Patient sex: F
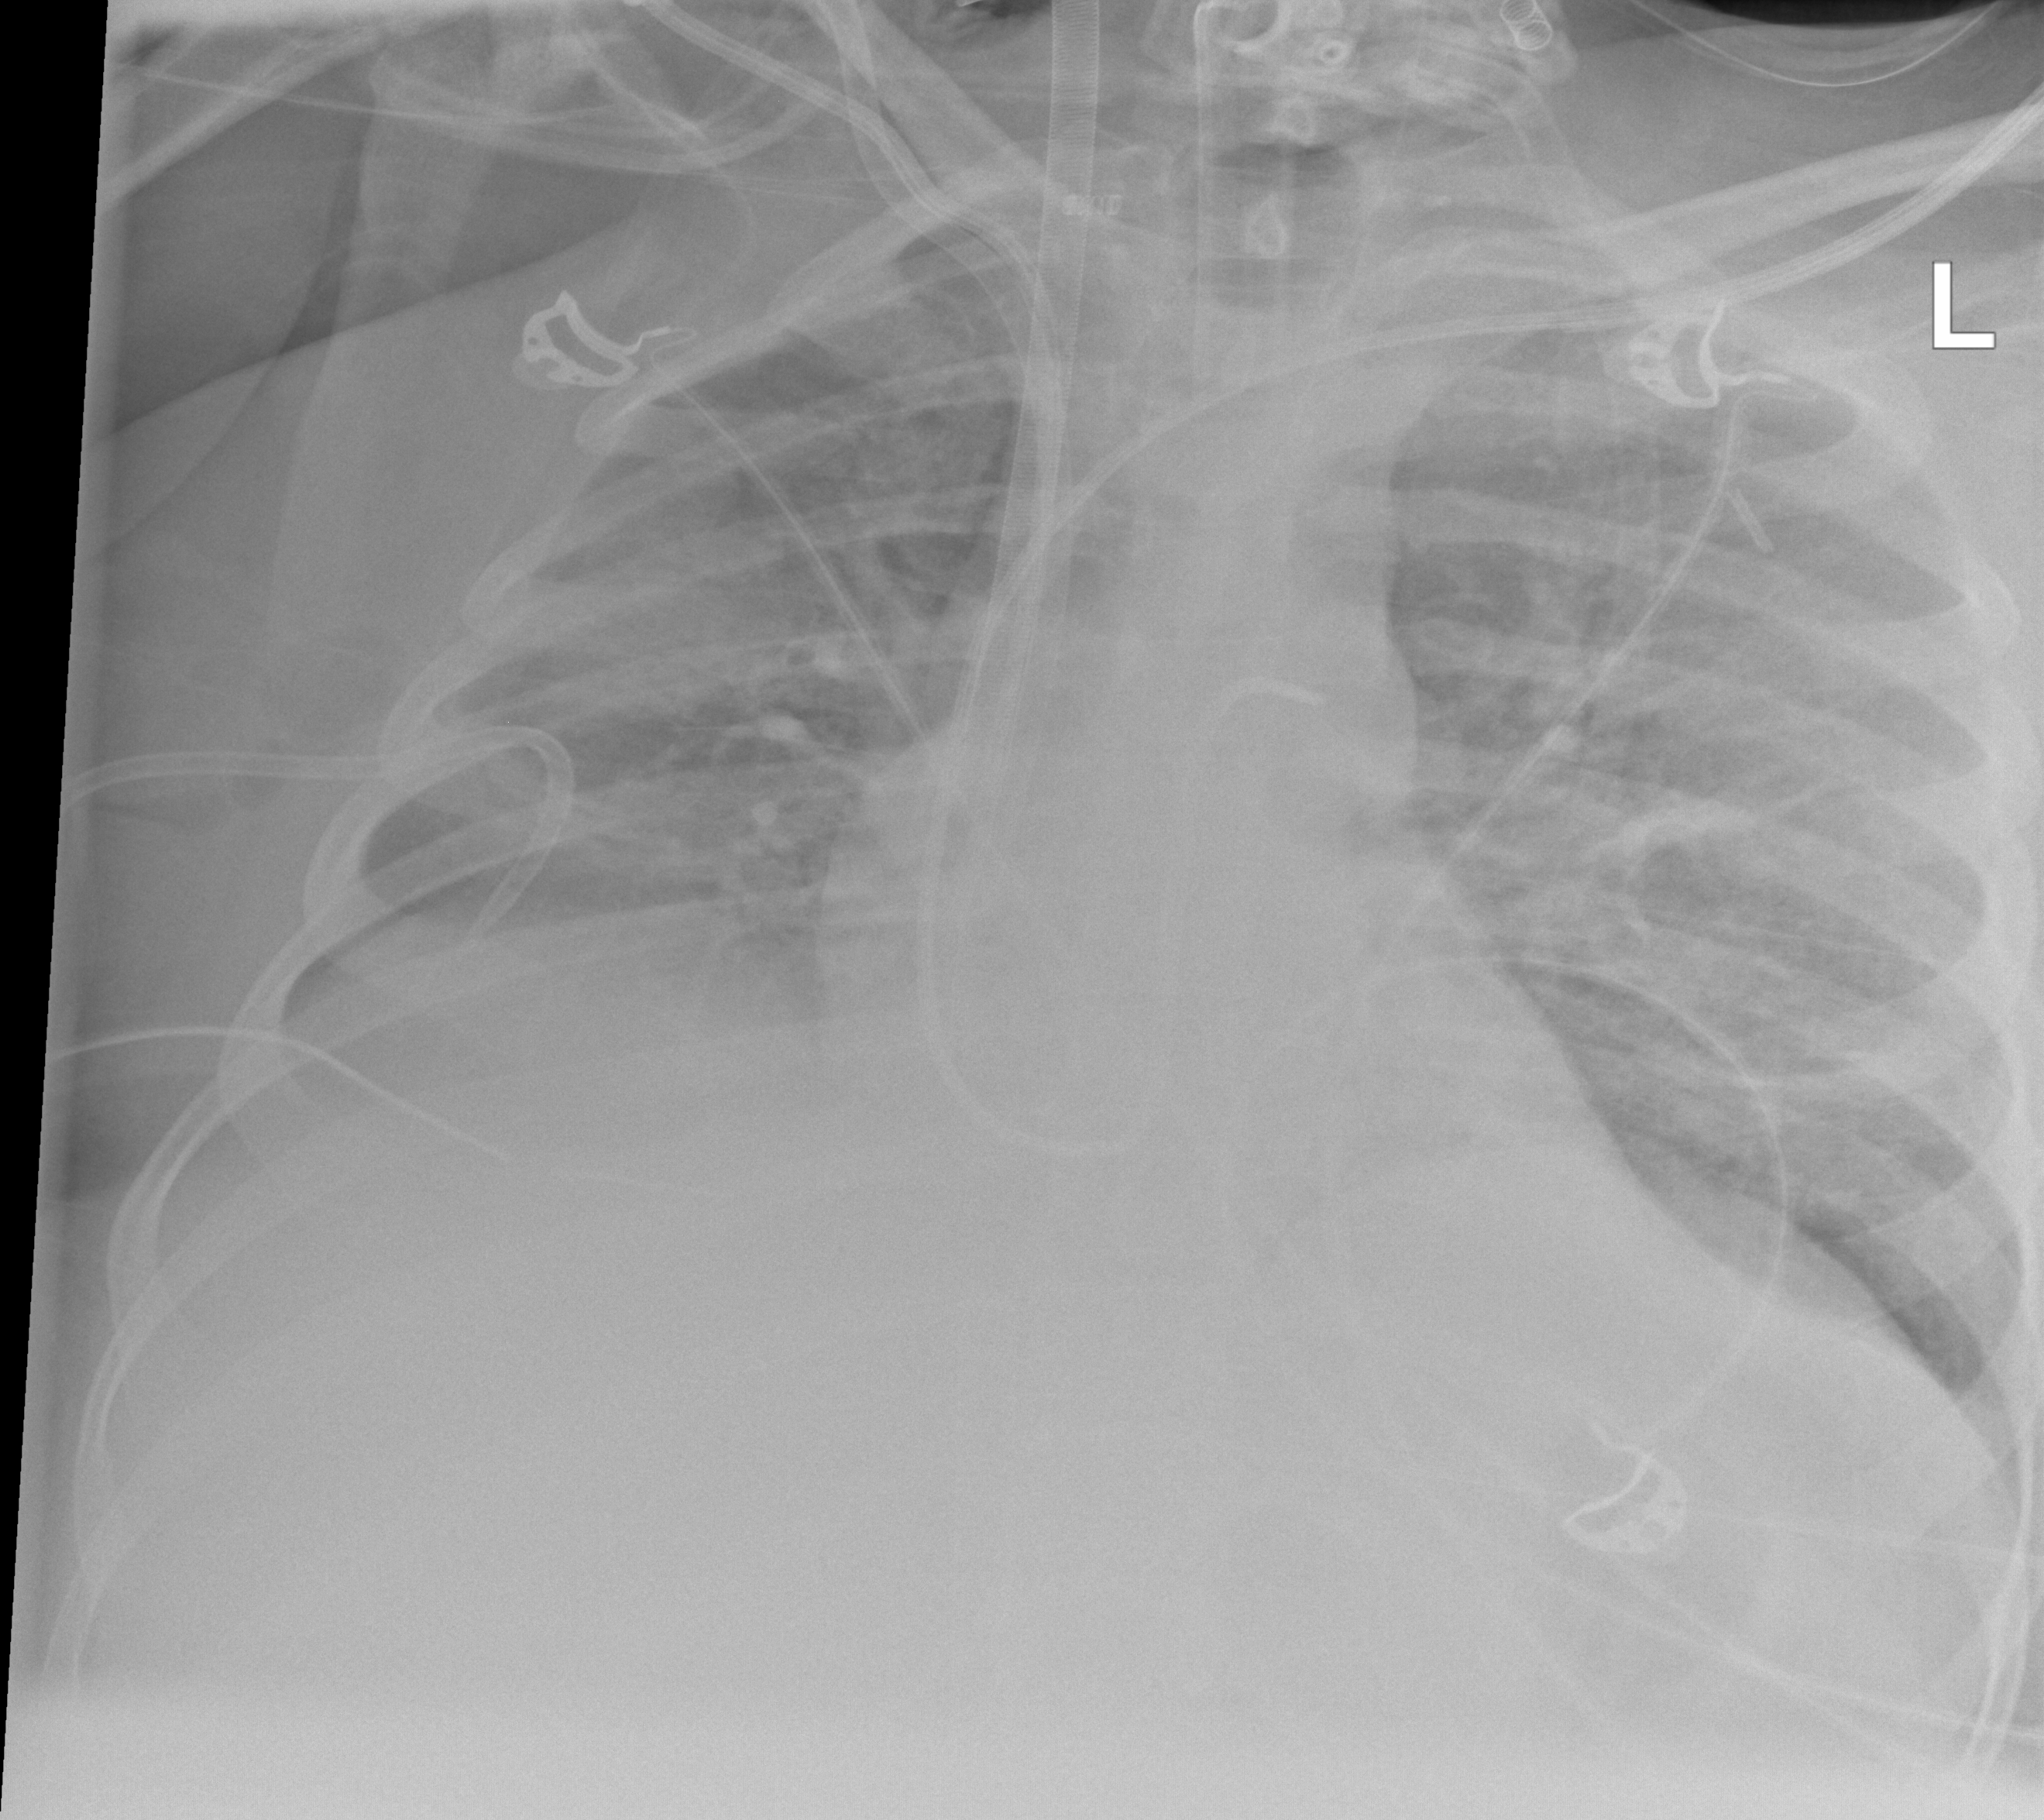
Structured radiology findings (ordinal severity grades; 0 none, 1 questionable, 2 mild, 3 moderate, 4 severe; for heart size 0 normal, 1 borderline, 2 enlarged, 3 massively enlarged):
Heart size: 0
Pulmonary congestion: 2
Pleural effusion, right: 2
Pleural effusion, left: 2
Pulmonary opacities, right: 3
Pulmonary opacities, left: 3
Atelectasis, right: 3
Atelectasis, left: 2